Field crop: maize
Growth stage: 1
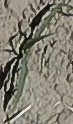
Species: sorghum